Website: walmart
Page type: review-order
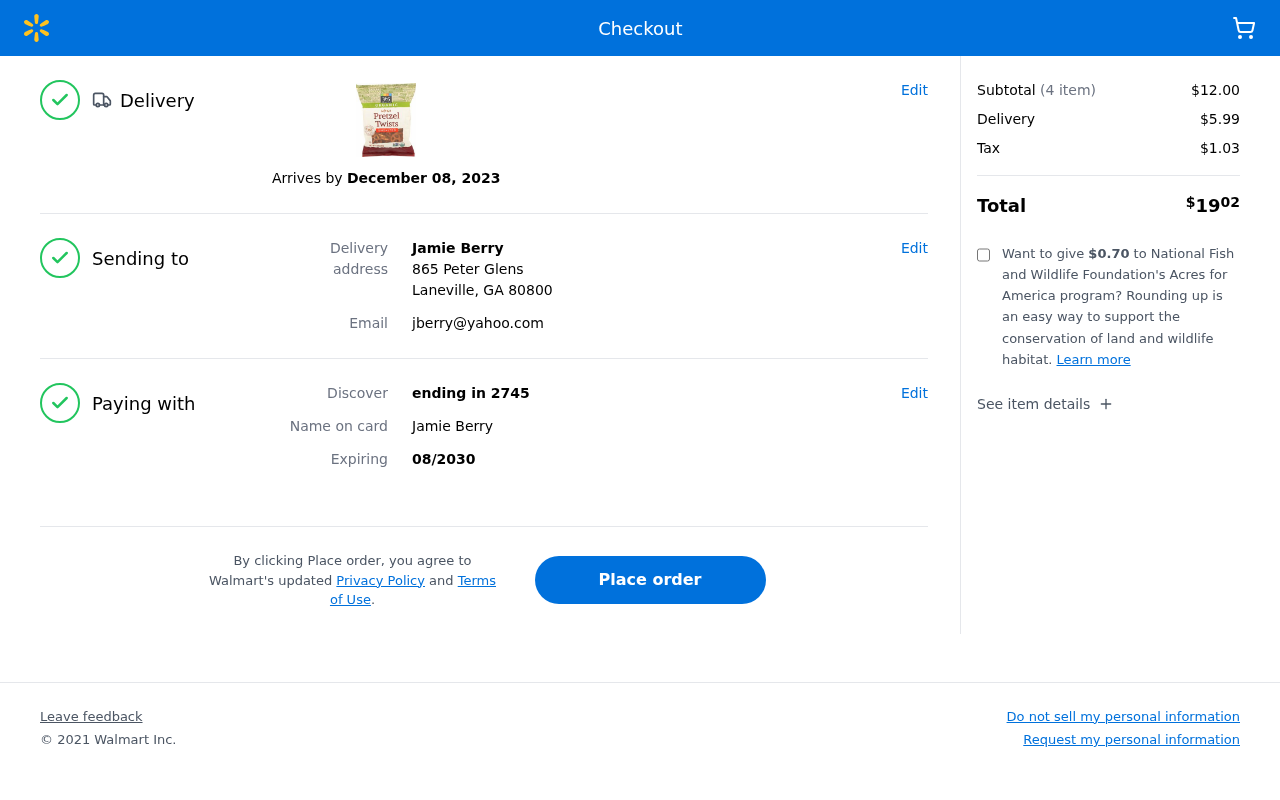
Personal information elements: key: PII_CARD_LAST4
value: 2745
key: PII_CARD_NAME
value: Jamie Berry
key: PII_CARD_TYPE
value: Discover
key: PII_CITY_STATE_ZIP
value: Laneville, GA 80800
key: PII_EMAIL
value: jberry@yahoo.com
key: PII_FULLNAME
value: Jamie Berry
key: PII_STREET
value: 865 Peter Glens
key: PII_FIRSTNAME
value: Jamie
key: PII_LASTNAME
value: Berry
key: PII_FULLNAME2
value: Jamie Berry
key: PII_FULLNAME3
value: Jamie Berry
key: PII_FIRSTNAME2
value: Jamie
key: PII_FIRSTNAME3
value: Jamie
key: PII_LASTNAME2
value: Berry
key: PII_LASTNAME3
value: Berry
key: PII_FIRSTNAME_DERIVED
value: Jamie
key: PII_LASTNAME_DERIVED
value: Berry
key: PII_FULLNAME_DERIVED
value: Jamie Berry
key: PII_NAME_FULL_DERIVED
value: Jamie Berry
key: PII_CARD_EXPIRY
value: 08/2030
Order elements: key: ORDER_DELIVERY_DATE
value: December 08, 2023
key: ORDER_NUM_ITEMS
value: (4 item)
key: ORDER_SUBTOTAL
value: $12.00
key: ORDER_SHIPPING_COST
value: $5.99
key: ORDER_TAX
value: $1.03
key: ORDER_TOTAL
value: $1902
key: ORDER_DONATION
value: $0.70